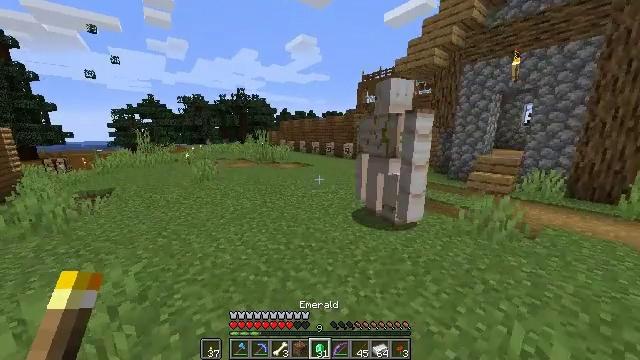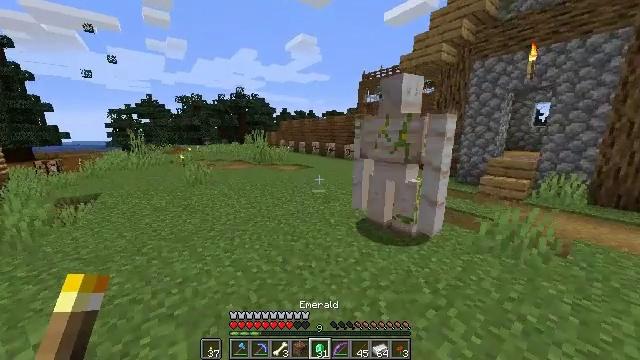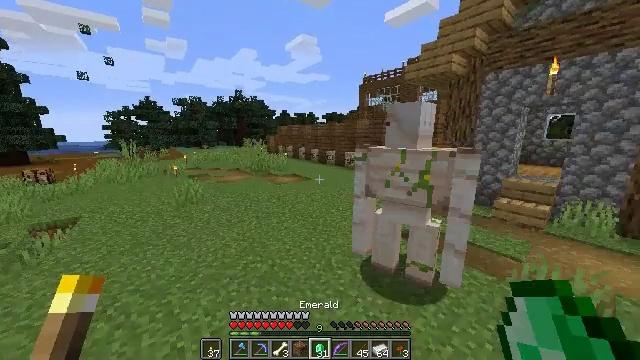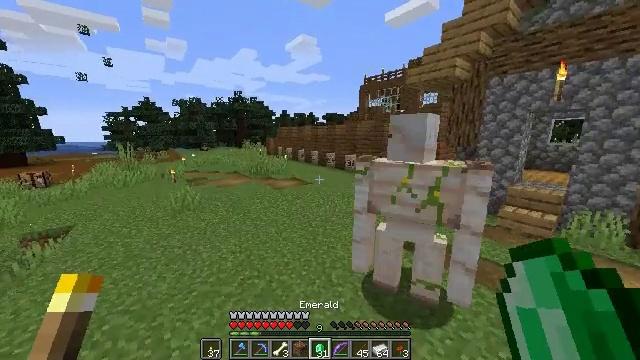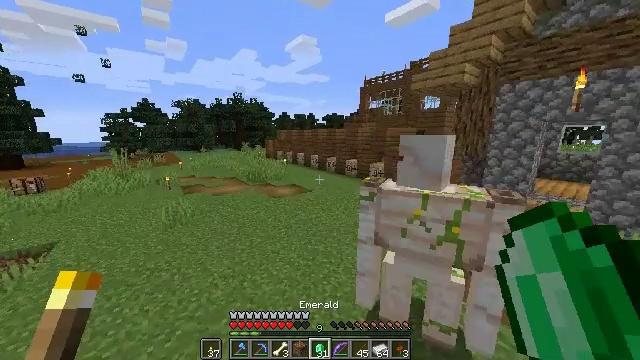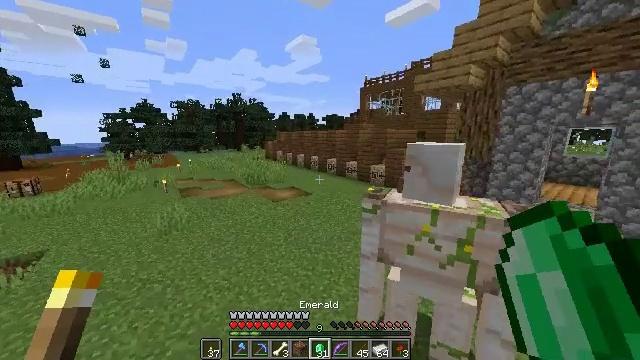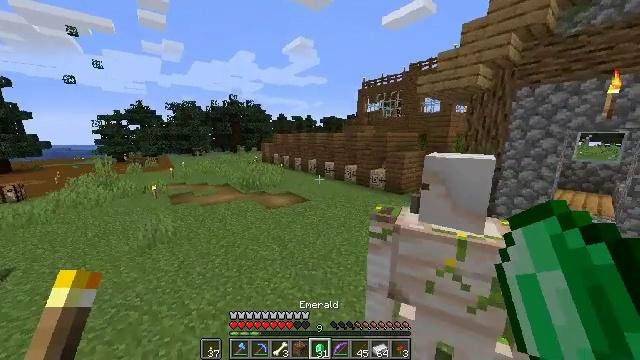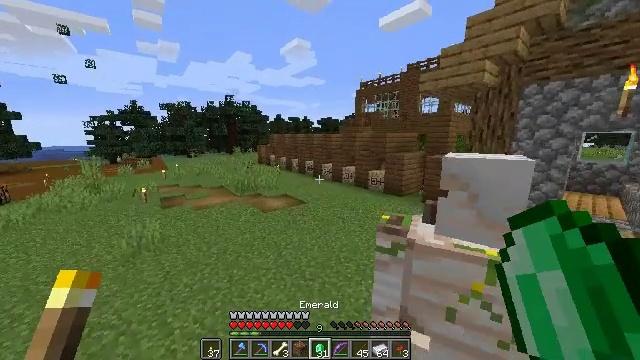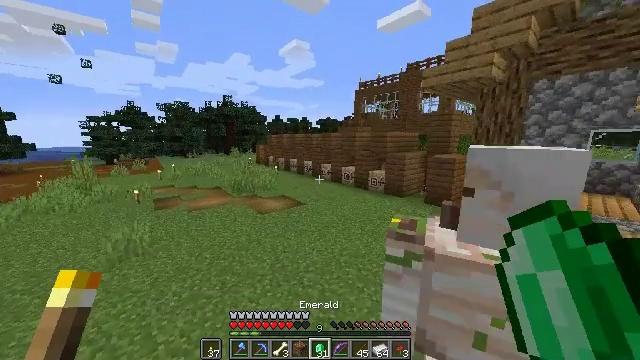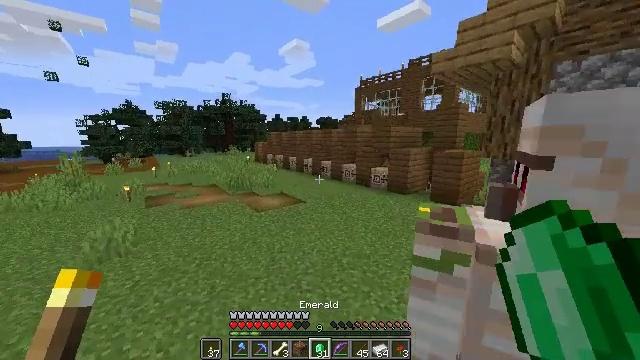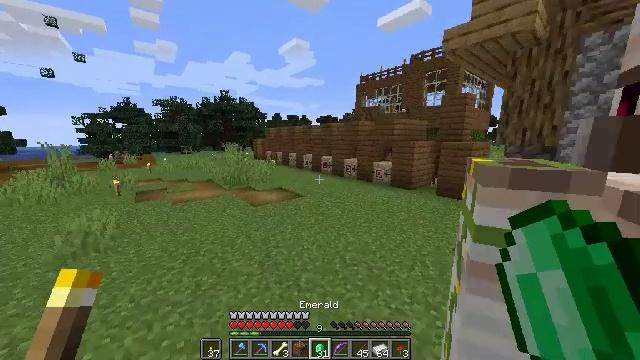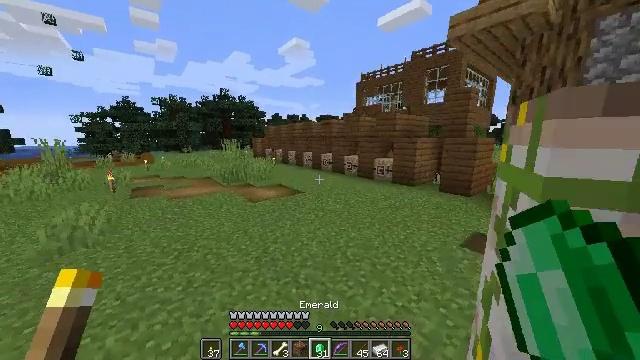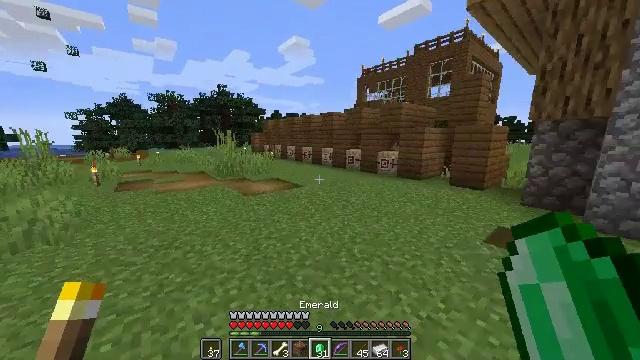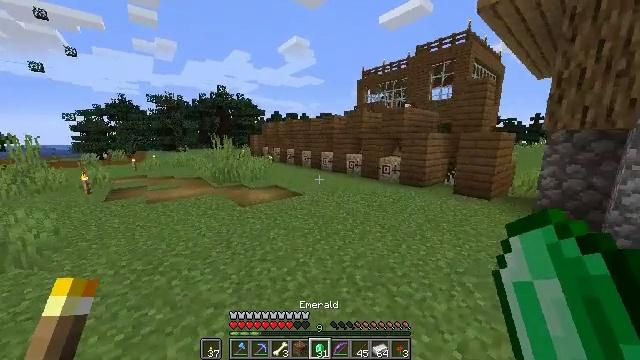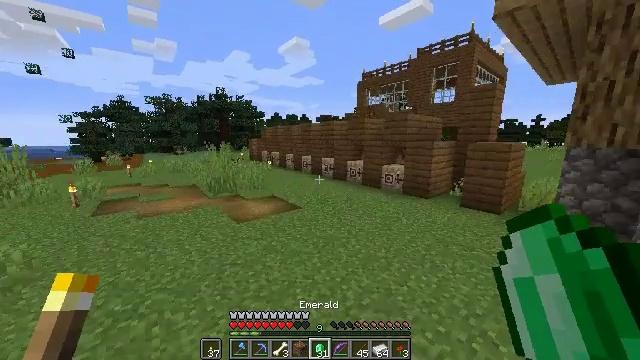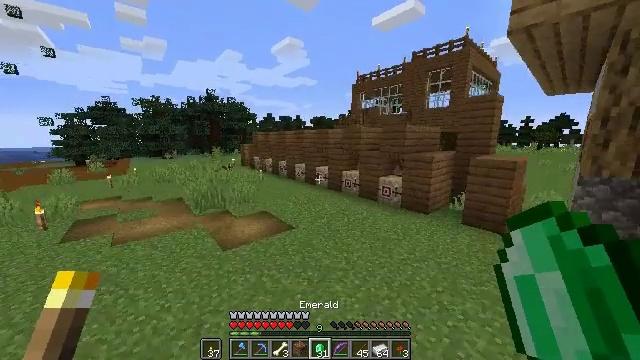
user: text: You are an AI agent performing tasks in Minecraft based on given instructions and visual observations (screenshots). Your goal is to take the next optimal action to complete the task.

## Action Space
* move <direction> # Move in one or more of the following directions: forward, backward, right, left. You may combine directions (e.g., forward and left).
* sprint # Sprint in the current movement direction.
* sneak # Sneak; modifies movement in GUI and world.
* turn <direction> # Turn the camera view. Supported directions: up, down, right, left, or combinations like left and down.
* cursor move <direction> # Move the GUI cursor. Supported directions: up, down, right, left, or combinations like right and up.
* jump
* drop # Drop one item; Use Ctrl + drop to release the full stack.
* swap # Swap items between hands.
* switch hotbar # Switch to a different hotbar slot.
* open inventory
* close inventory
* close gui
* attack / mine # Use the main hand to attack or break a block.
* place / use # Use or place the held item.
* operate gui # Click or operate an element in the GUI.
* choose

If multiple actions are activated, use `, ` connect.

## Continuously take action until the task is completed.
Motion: motion action
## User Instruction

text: Use flint, sticks, and feathers to craft arrows.
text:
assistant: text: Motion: move forward, sprint, jump
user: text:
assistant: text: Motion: move forward, sprint, jump
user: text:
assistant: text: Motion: move forward, sprint, jump
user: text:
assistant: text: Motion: move forward, sprint, jump
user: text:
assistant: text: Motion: move forward, sprint, jump
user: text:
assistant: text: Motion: move forward, sprint, jump
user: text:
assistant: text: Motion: move forward, sprint, jump
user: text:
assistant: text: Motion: move forward, sprint, jump
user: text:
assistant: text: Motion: move forward, sprint, jump
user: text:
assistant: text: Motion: move forward, sprint, jump
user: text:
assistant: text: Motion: move forward, sprint, jump
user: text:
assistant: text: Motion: move forward, sprint, jump
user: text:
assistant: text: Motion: move forward, sprint, jump
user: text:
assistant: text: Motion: move forward, sprint, jump
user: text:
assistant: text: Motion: move forward, sprint, turn right, jump
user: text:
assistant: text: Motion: move forward, sprint, turn right, jump
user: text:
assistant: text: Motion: move forward, sprint, jump
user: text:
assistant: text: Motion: move forward, sprint, jump
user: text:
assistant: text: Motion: move forward, sprint, jump
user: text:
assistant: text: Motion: move forward, sprint, jump
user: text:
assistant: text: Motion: move forward, sprint, turn right, jump
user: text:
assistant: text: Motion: move forward, sprint, turn right, jump
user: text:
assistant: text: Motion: move forward, sprint, turn right, jump
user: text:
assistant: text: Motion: move forward, sprint, jump
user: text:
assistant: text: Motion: move forward, sprint, jump
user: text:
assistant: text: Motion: move forward, sprint, turn left, jump
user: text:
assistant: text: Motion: move forward and move left, sprint, turn left, jump
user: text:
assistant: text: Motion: move forward and move left, sprint, jump
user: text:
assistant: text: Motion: move forward and move left, sprint, jump
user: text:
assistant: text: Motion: move forward and move left, sprint, jump